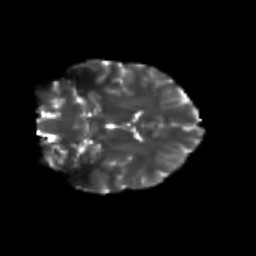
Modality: T2w
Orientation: coronal
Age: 28
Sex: female
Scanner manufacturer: siemens
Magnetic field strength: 3 T
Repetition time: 3.5 s
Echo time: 0.104 s